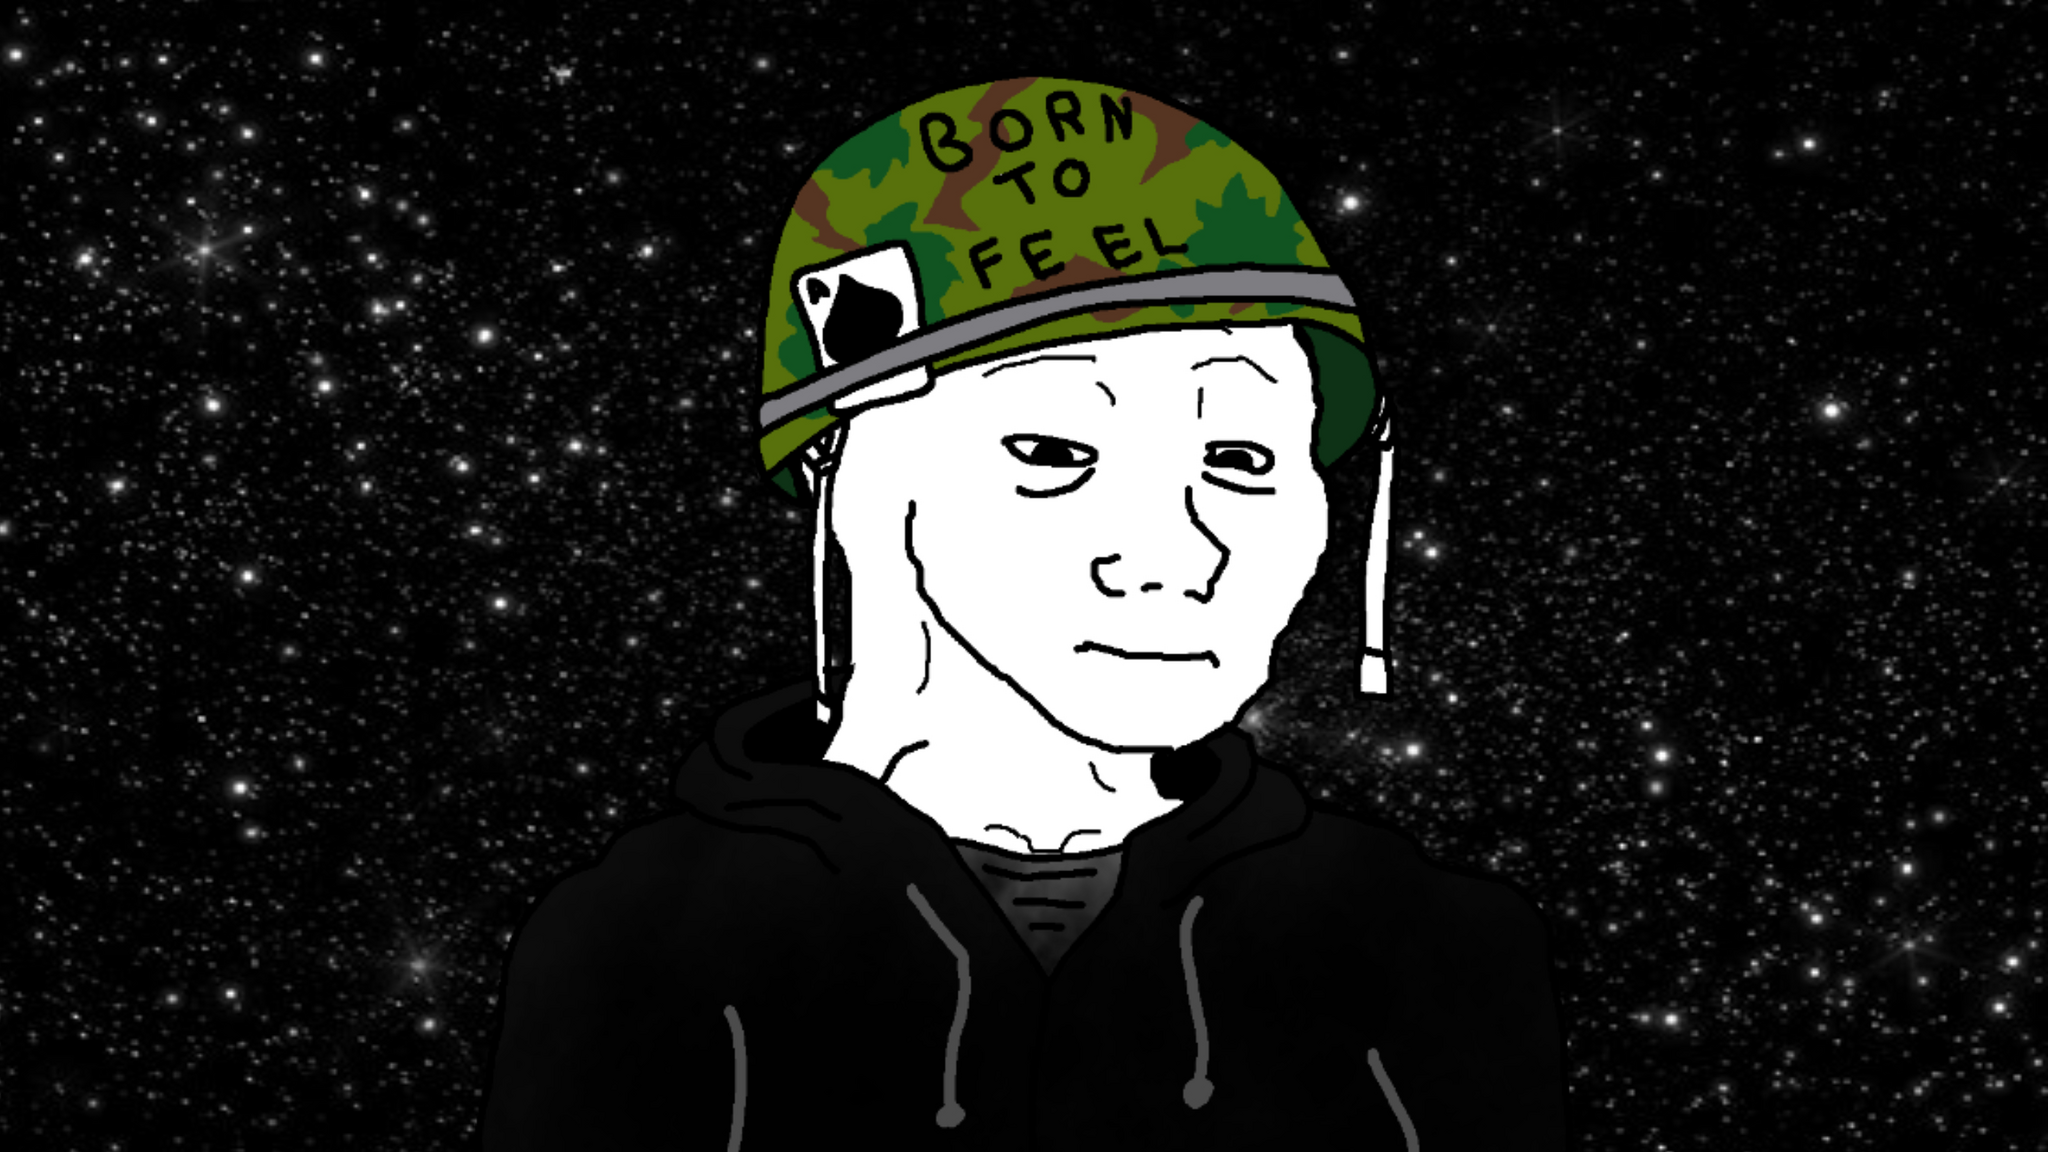
Label: 5_Doomer